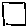
Label: square